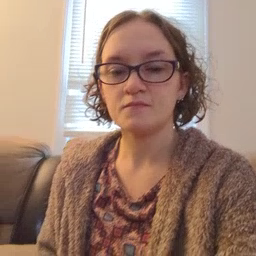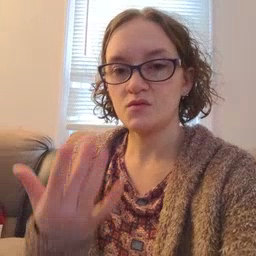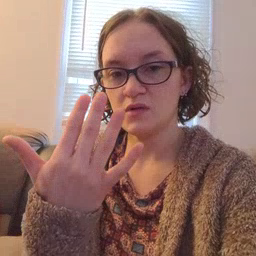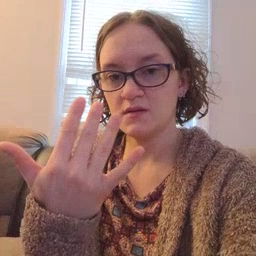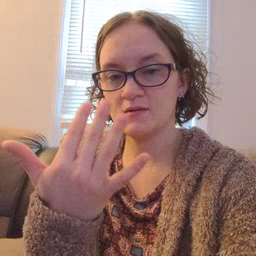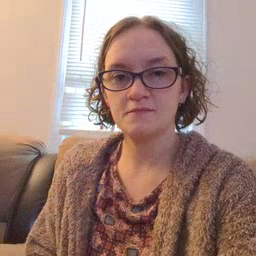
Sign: wait